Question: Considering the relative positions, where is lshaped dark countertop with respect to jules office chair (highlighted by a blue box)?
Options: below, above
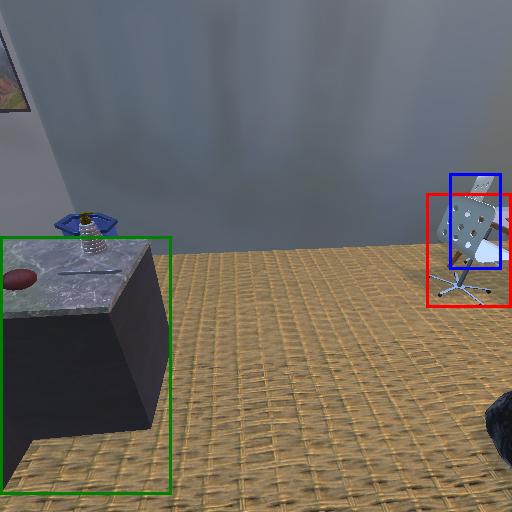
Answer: below